Question:
So, when I click Select I want to show in a Label all datas that contain one row. I have managed to make this, except DropdownList. When I click "Select" it's just empty.
'''
protected void GridView_SelectedIndexChanging(object sender, GridViewSelectEventArgs e)
{
Label1.Text = GridView1.Rows[e.NewSelectedIndex].Cells[1].Text;
Label2.Text = GridView1.Rows[e.NewSelectedIndex].Cells[2].Text;
Label3.Text = GridView1.Rows[e.NewSelectedIndex].Cells[3].Text;
}
'''
P.S.: I have not done this programmatically. The only code I've wrote on .aspx.cs file is the code above.
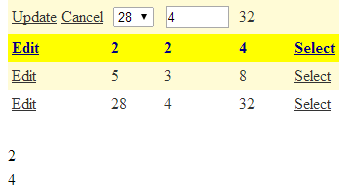
Answer: Use this to find the value. its not showing the value because of template field control.
I have used the 'gridview' control that you pasted in pastebin.
'''
protected void GridView_SelectedIndexChanging(object sender, GridViewSelectEventArgs e) {
Label drpValue =
(Label)this.GridView1.Rows[e.NewSelectedIndex].Cells[1].FindControl("Label1");
Lbl1.Text = drpValue.Text;
Lbl2.Text = GridView1.Rows[e.NewSelectedIndex].Cells[2].Text;
Lbl3.Text = GridView1.Rows[e.NewSelectedIndex].Cells[3].Text;
}
'''